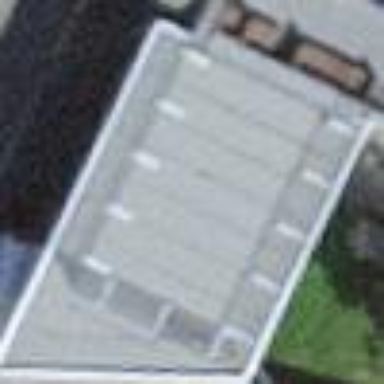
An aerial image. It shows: View of roof of building.